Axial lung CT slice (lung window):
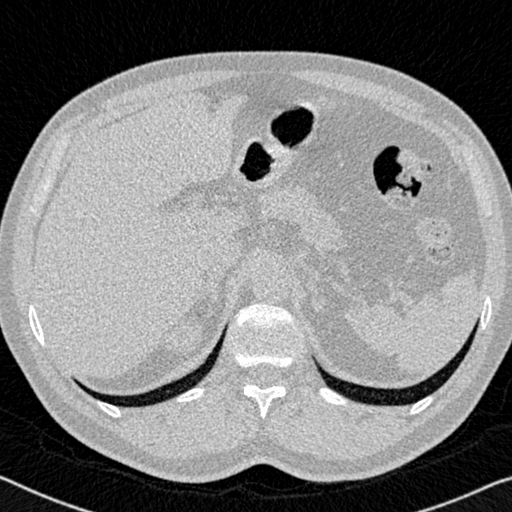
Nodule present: no